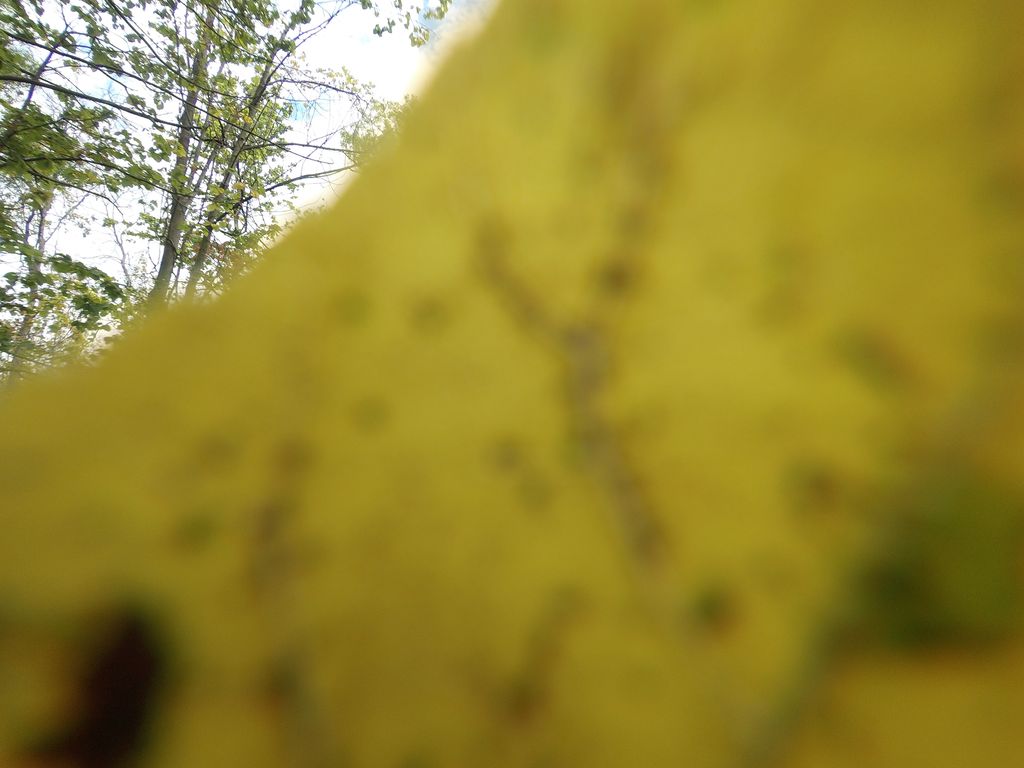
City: hamilton